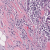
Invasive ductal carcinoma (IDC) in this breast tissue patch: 1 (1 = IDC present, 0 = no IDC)